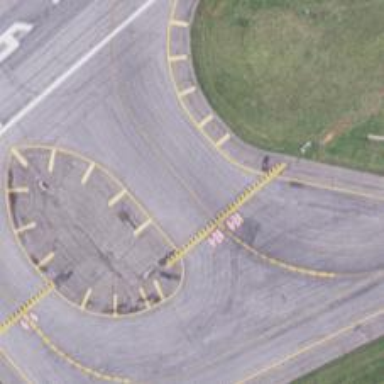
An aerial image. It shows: View of taxiway at the airport.